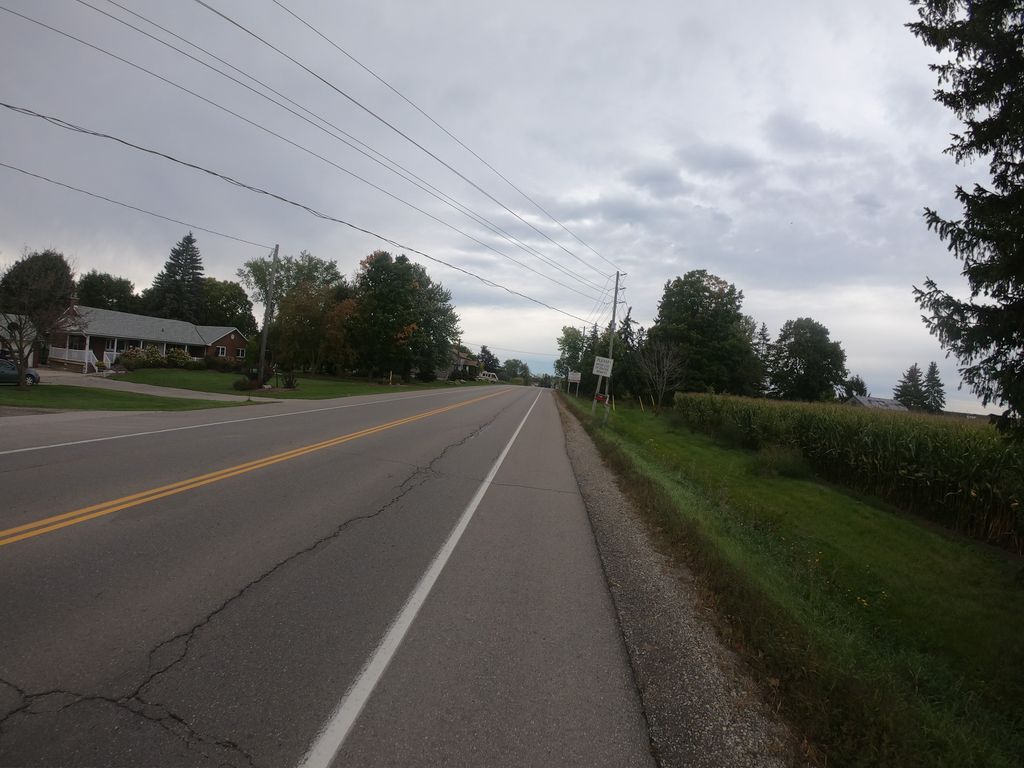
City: kitchener-waterloo